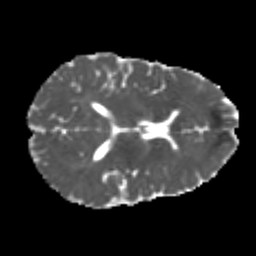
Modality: MD
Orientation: axial
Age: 24
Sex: male
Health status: healthy
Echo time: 0.074 s